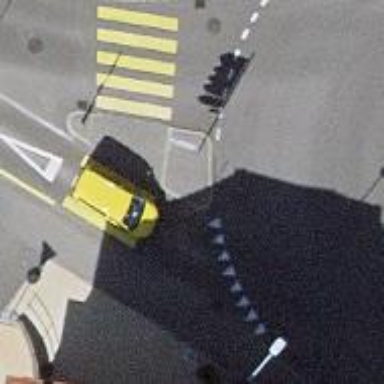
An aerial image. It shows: Marked road crossing with pedestrian island.